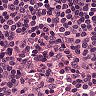
Metastatic tissue present: no